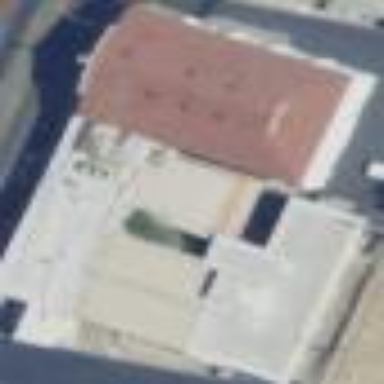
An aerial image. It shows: Synagogue.